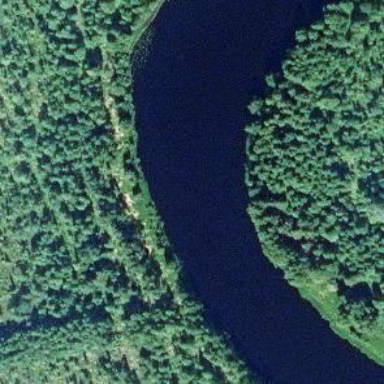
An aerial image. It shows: Beautiful view of river.